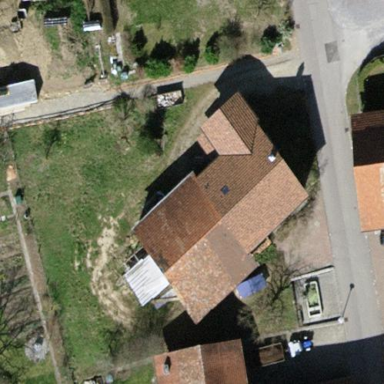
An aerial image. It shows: Detached building with gabled roof.